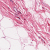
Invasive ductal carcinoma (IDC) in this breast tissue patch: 0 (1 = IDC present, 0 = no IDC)